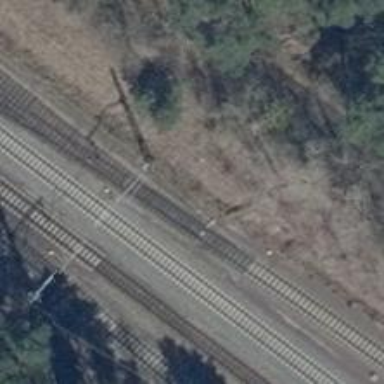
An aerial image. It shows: Railway switch with turnout to the right.